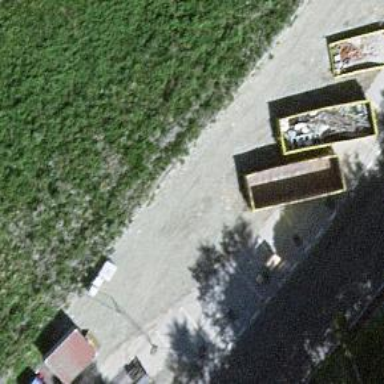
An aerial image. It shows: Recycling container at amenity designated for recycling.